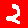
Digit: 2